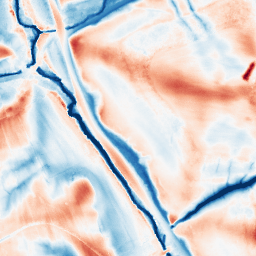
Category: edge_preserving
Decomposition family: guided
Decomposition parameters: radius: 16
eps: 0.001
Upsampling method: lanczos
Upsampling parameters: scale: 4
Upsampling scale: 4